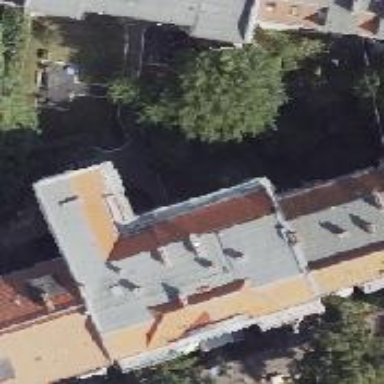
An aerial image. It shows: Building consisting of apartments with double saltbox roof shape.